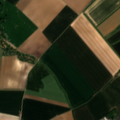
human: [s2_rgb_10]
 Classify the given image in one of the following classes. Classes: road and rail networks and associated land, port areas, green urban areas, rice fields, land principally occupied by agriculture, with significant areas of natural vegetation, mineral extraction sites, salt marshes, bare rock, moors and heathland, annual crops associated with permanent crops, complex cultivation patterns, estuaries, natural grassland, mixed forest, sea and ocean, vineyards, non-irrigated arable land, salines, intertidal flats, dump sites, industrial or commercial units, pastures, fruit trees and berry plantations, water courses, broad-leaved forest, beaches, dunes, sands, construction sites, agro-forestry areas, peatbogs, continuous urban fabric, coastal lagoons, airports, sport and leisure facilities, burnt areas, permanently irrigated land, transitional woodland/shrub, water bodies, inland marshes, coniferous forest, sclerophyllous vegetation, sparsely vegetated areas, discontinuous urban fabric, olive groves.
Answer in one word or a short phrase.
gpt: industrial or commercial units, non-irrigated arable land, pastures, complex cultivation patterns